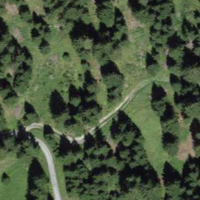
EUNIS habitat code: 43
Species observed at this site:
Anacamptis pyramidalis